Field crop: maize
Growth stage: 1
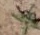
Species: atriplex